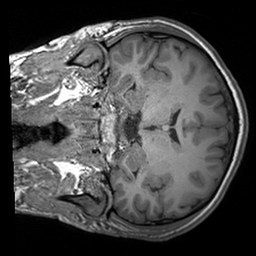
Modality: T1w
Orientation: coronal
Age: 25
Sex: male
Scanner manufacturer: siemens
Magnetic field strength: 3 T
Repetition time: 1.6 s
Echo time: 0.00236 s